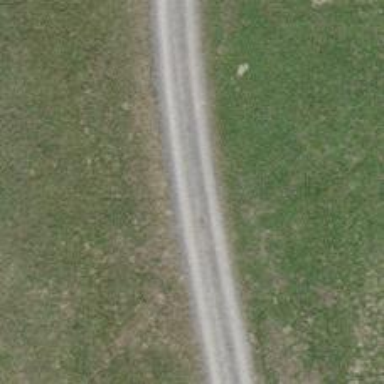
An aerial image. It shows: Track with fine gravel surface of grade2 quality.